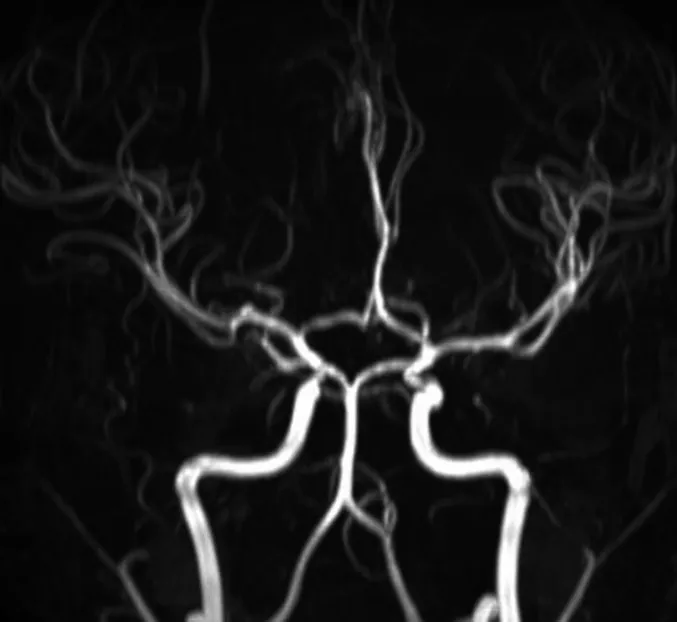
Normal MR angiogram brain.
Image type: radiology (mri)